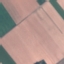
Land use / land cover: AnnualCrop